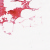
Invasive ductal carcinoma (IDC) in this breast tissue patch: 0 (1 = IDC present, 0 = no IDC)